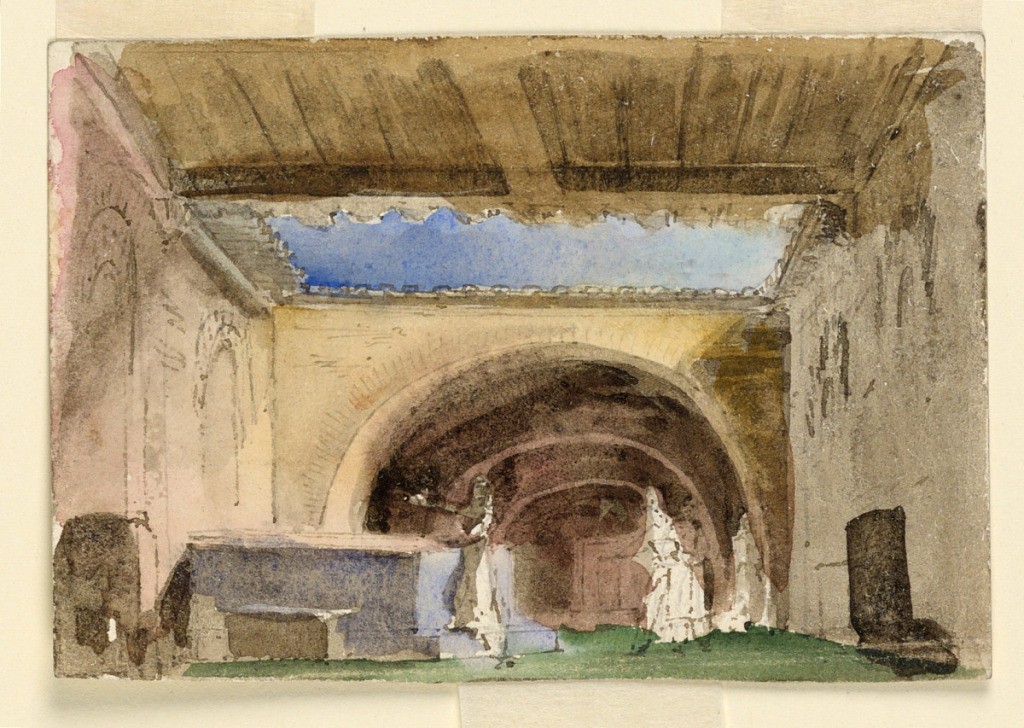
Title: Stage Design, Interior of House and Court
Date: early 19th century
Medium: Pen and sepia ink, brush and wash on paper; verso: graphite
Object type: Drawing
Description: Horizontal rectangle. Interior of house and court, people in action at center. Verso: plan of ground floor.